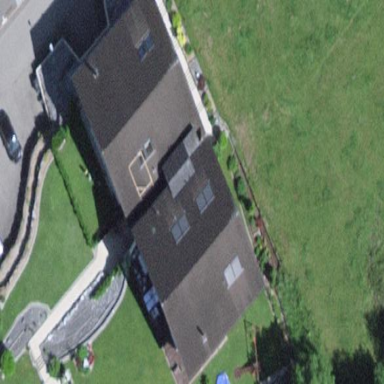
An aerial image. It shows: Semidetached house.